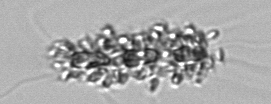
Label: Chaetoceros_didymus_TAG_external_flagellate